Question: I came across something really odd.. and I couldn't figured it out why..
I use the same code here below :
'''
library(party)
r_tree <- ctree(readingSkills$nativeSpeaker ~ readingSkills$age +
readingSkills$shoeSize + readingSkills$shoeSize +
readingSkills$score,data = readingSkills)
plot(r_tree,type = "simple")
r_tree
'''
two week ago I got normal graph .. but today my terminal nodes have some odd numbers in them like showing in this picture below.. I have tried to restarted my PC , uninstalled the packet , reinstall again and again , but it still not working..

Just wondering if anyone see the same issue , or what have I done wrong , or how can I fix this ?
Thanks
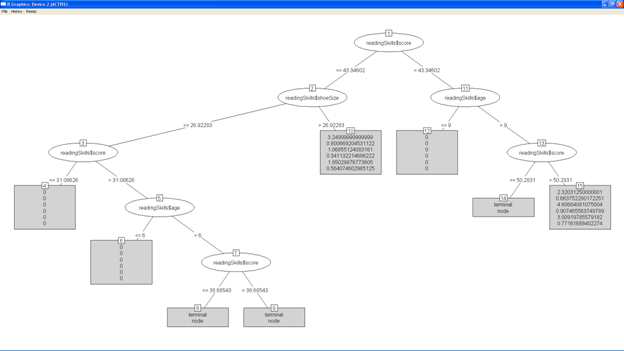
Answer: This is a bug caused by package "partykit". If you'll reopen R from start or do:
'detach("package:partykit", unload=TRUE)' and run
'''
library(party)
r_tree <- ctree(readingSkills$nativeSpeaker ~ readingSkills$age +
readingSkills$shoeSize + readingSkills$shoeSize +
readingSkills$score,data = readingSkills)
plot(r_tree,type = "simple")
'''
You'll get the normal plot

But if you'll library the "partykit" package again and rerun the same code, you''ll get that nonsense plot again
'''
library(partykit)
r_tree <- ctree(readingSkills$nativeSpeaker ~ readingSkills$age +
readingSkills$shoeSize + readingSkills$shoeSize +
readingSkills$score,data = readingSkills)
plot(r_tree,type = "simple")
'''